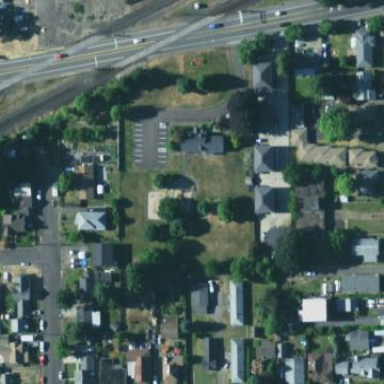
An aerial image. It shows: Kindergarten.